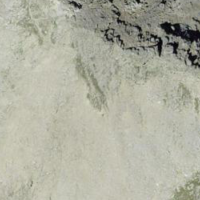
EUNIS habitat code: 48
Species observed at this site:
Corvus corax